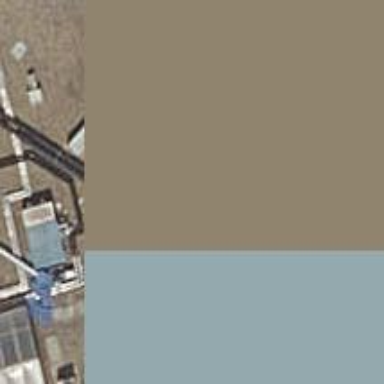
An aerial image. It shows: Ice cream stand or shop.